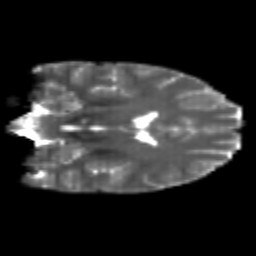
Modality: T2w
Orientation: coronal
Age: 22
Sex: female
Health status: healthy
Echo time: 0.074 s